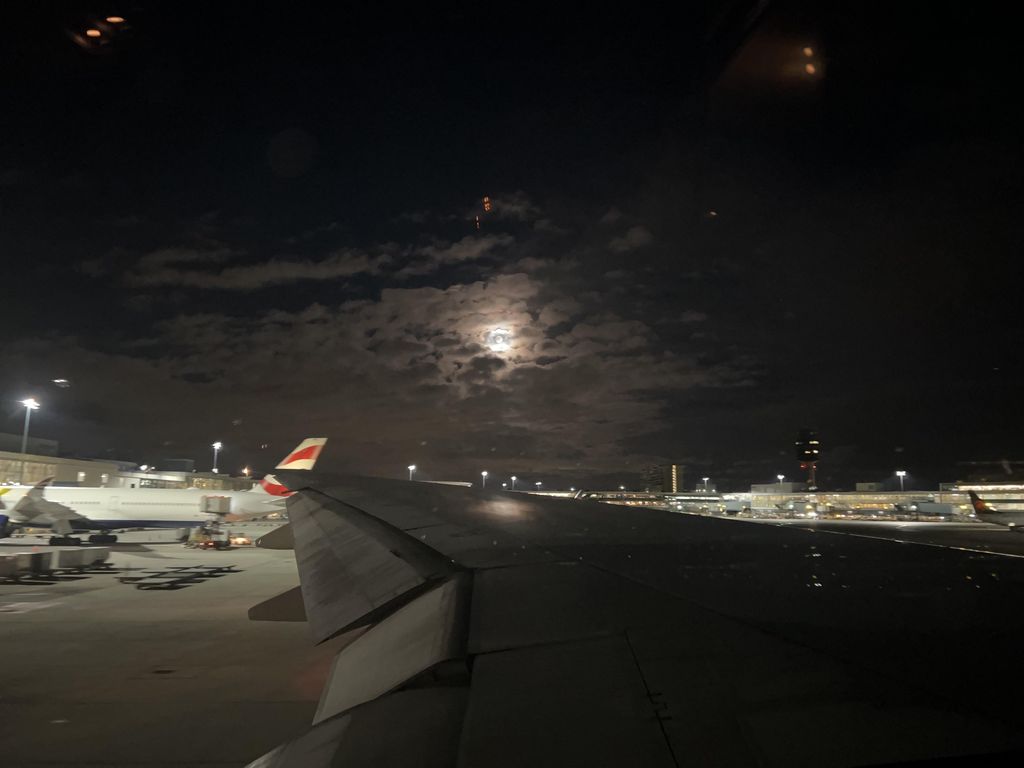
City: vancouver